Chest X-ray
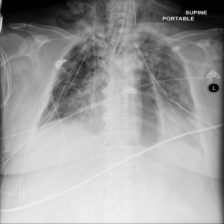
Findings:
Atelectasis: negative
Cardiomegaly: negative
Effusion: negative
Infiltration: negative
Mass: negative
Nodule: negative
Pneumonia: negative
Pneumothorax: negative
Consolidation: negative
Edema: negative
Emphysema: negative
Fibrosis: negative
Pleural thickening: negative
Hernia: negative